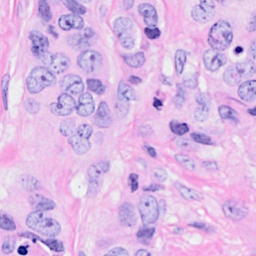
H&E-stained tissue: Breast